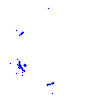
Particle: proton